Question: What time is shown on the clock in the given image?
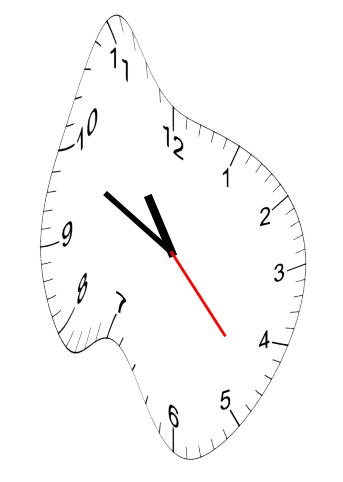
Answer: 10:49:23